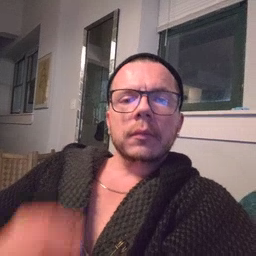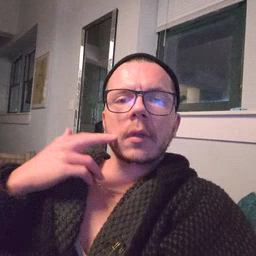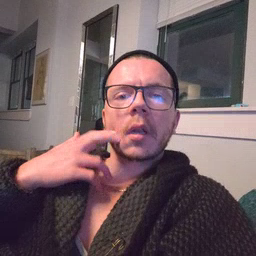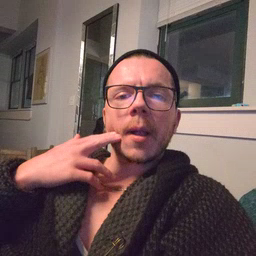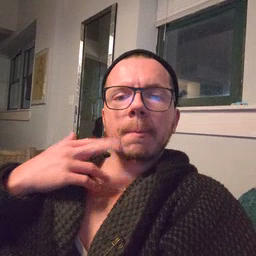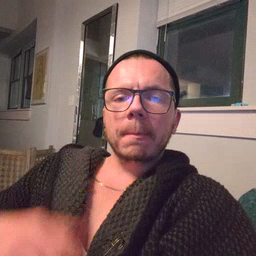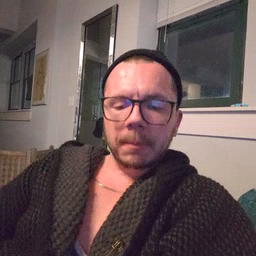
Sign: gum